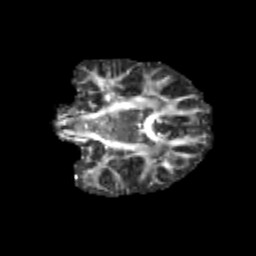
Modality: FA
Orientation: coronal
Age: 11
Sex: female
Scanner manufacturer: siemens
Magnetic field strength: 3 T
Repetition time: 3.8 s
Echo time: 0.07 s